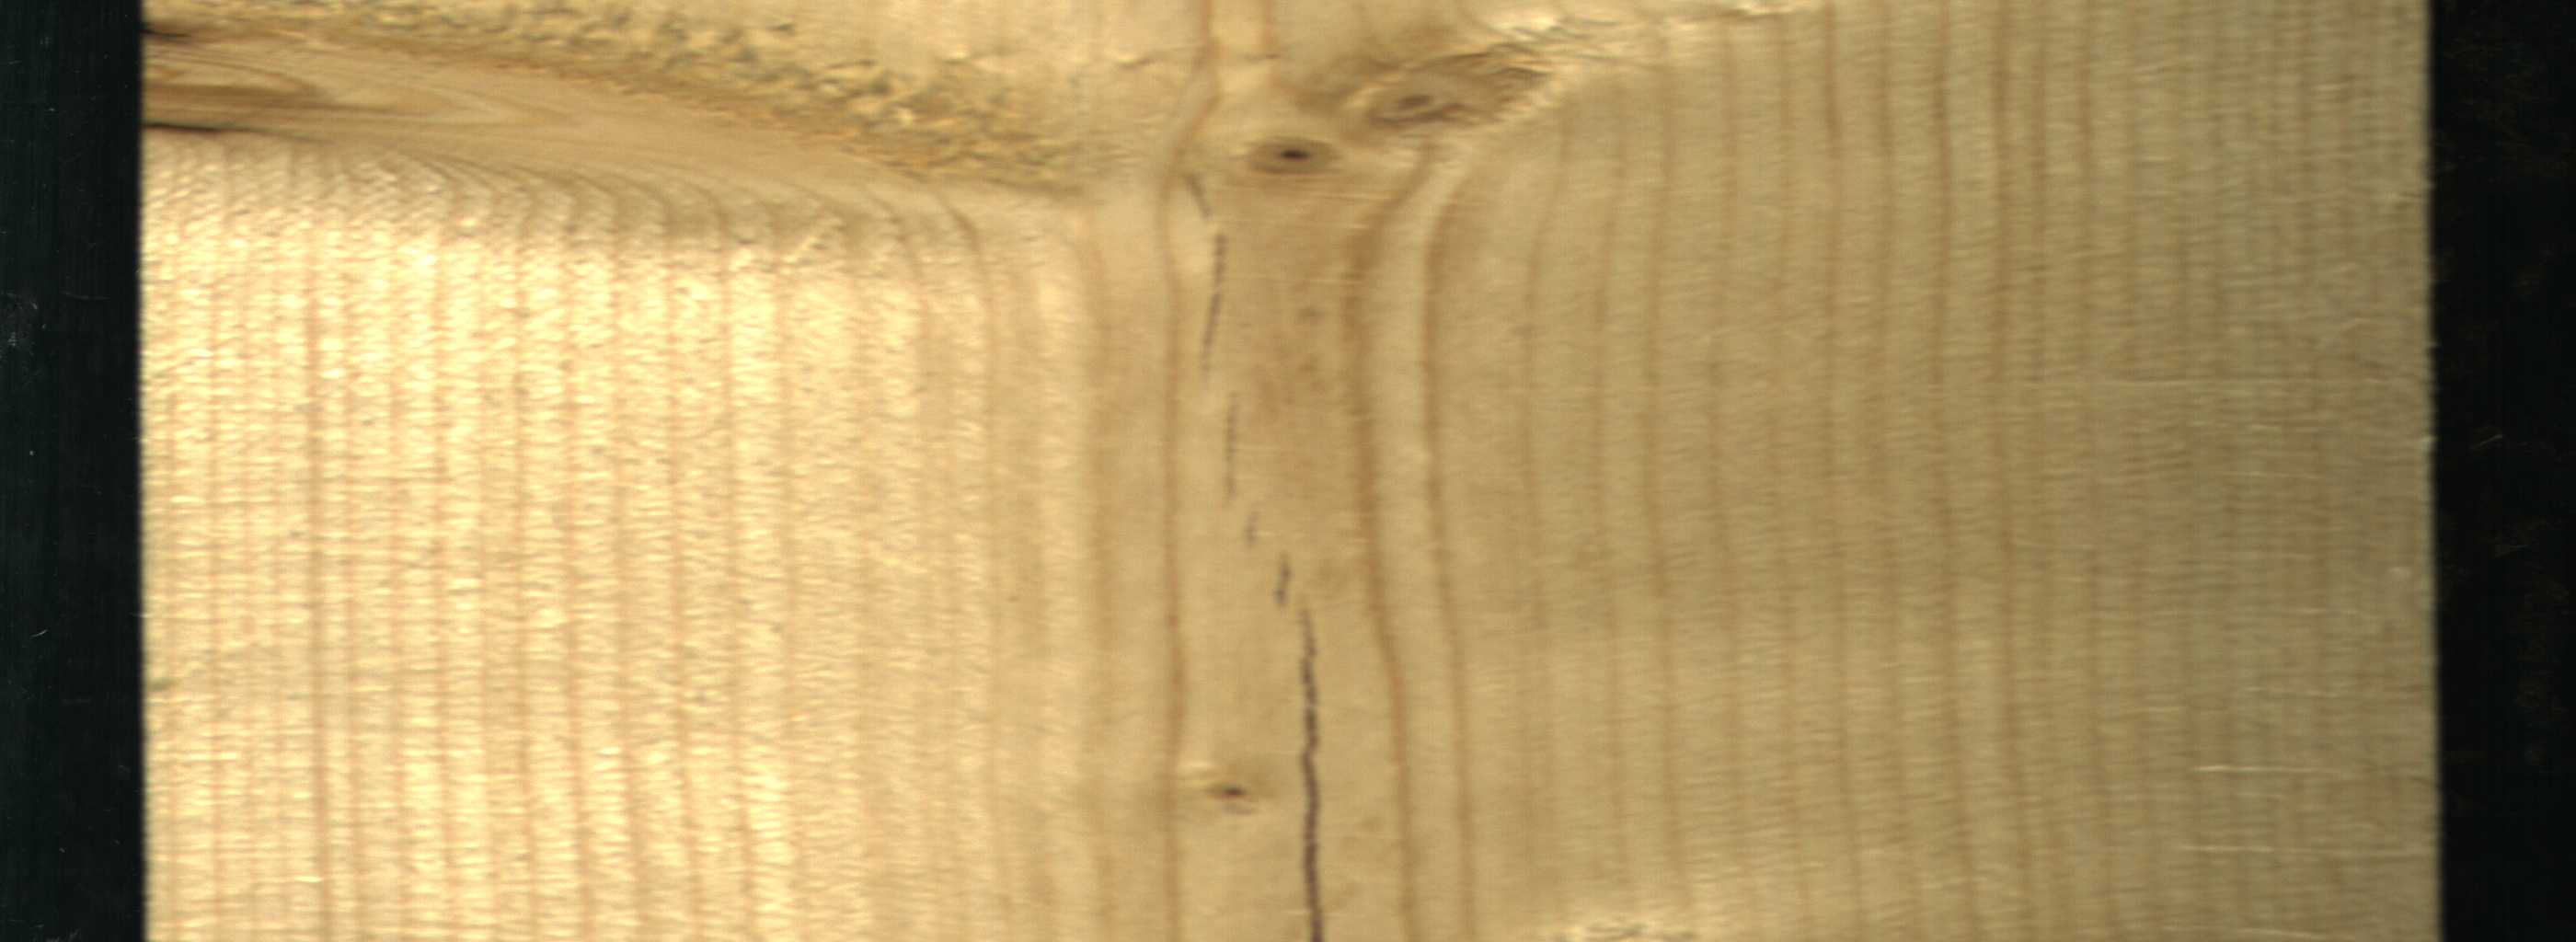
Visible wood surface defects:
Crack
Crack
Crack
Crack
Crack
Live_Knot
Live_Knot
Live_Knot